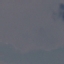
Land use / land cover class: SeaLake